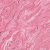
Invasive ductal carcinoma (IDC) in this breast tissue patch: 0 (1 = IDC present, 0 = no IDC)